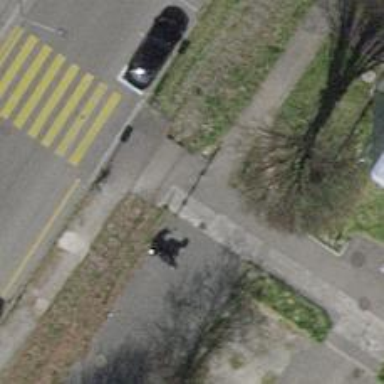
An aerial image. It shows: Bollard.